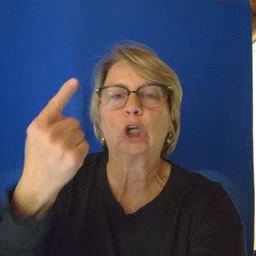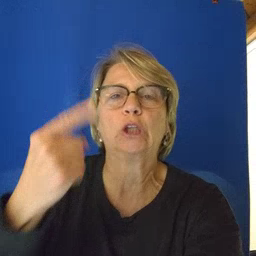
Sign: first